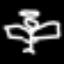
Label: angel